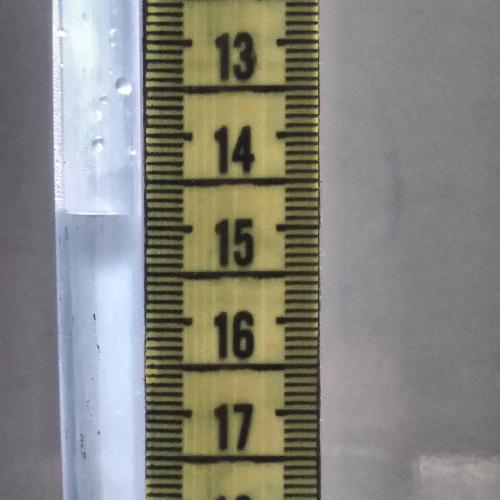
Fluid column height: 14.9 cm